Interaction volume radius: 10 \u00c5
Interaction volume height: 35 \u00c5
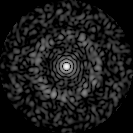
Disorder parameter: 0.822